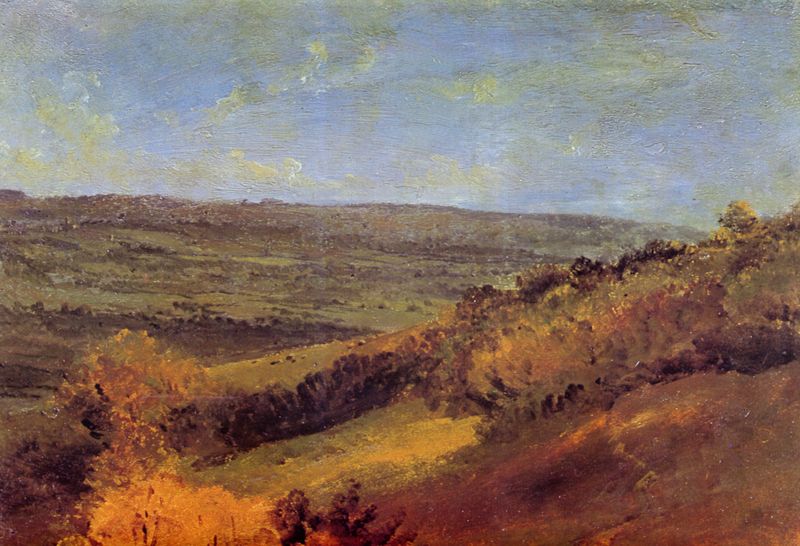
Titel: Ein Tal in Devonshire
Künstler: William Turner
Standort: Leeds (UK)
Institution: Leeds City Art Gallery
Schlagwörter: baum, blau, dunkel, gemälde, himmel, laub, schatten, wolken, bäume, gelb, grün, impressionismus, landschaft, ocker, braun, hell, licht, orange, schwarz, ausblick, blick, gras, rot, tiere, wiese, wolke, malerei, weit, öl, ebene, ferne, horizont, hügel, natur, strauch, weide, weite, busch, büsche, flach, gebüsch, pastos, sträucher, wiesen, boden, gold, realismus, england, tal, wald, ton, deutschland, aussicht, farbig, klar, sommer, abhang, heiß, berge, bergig, hitze, leer, verlassen, öde, steil, herbst, sepia, romantik, turner, deutsch, stimmung, steppe, unscharf, aufsicht, heide, fern, wälder, draußen, acryl, ölmalerei, sicht, hügelig, fernsicht, himel, balu, schafe, niedrig, rottöne, autonome landschaft, william turner, derbyshire, devonshire, direkter natureindruck, färben, goldgelb, natureindruck, ölmalerie, überschaulandschaft